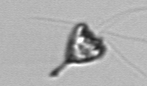
Label: Pyramimonas_longicauda